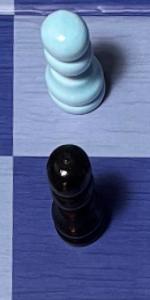
Label: Pawn_Black